Field crop: maize
Growth stage: 1
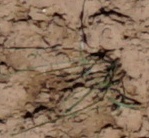
Species: lolium